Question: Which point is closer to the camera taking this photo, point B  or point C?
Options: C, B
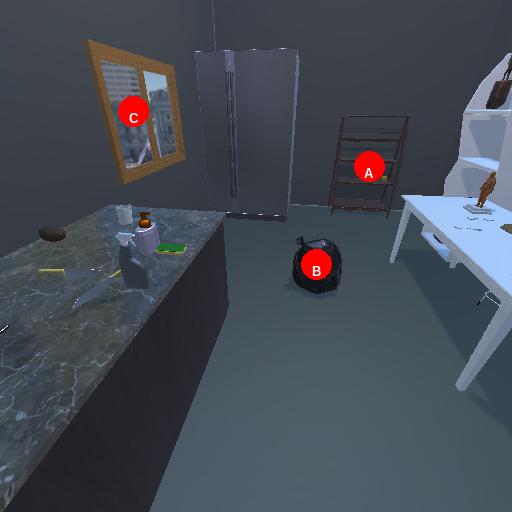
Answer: C